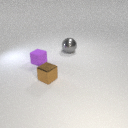
large gray metal sphere behind small brown metal cube